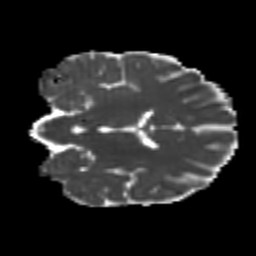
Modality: MD
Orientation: coronal
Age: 22
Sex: female
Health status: healthy
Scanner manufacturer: philips
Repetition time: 7.384 s
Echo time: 0.08599 s